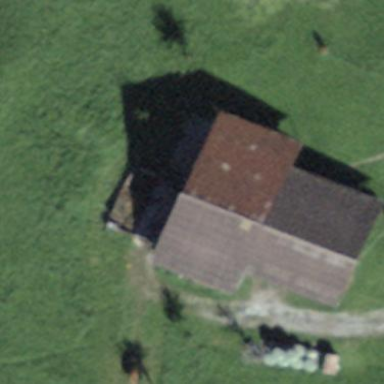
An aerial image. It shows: Barn.